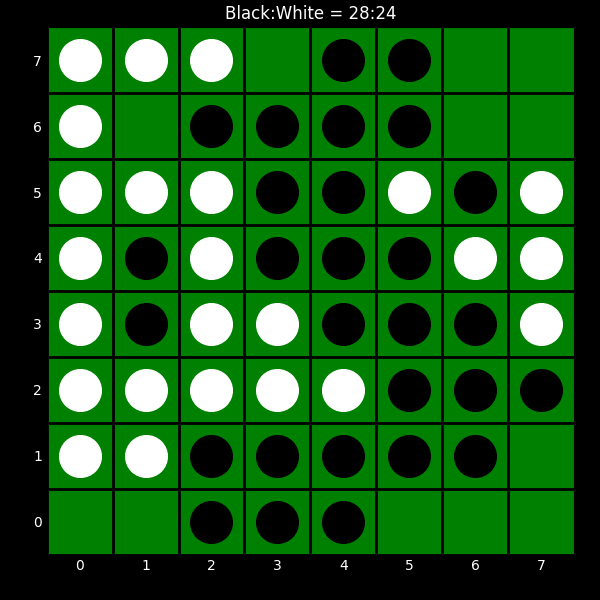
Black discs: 28
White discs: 24